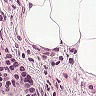
Metastatic tissue present: no